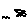
Label: bird